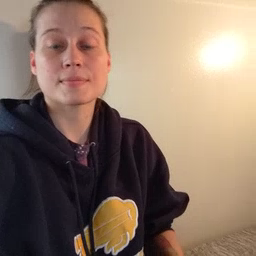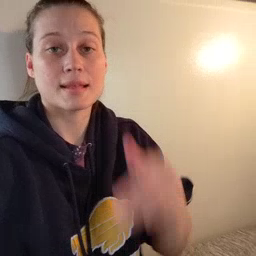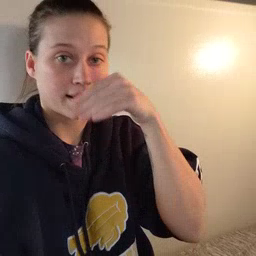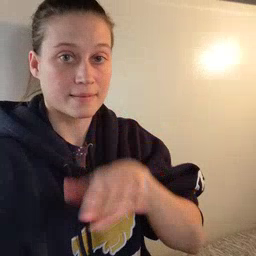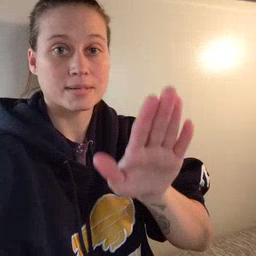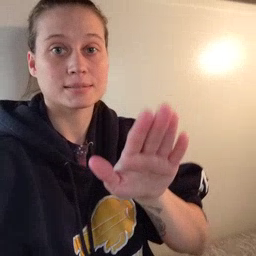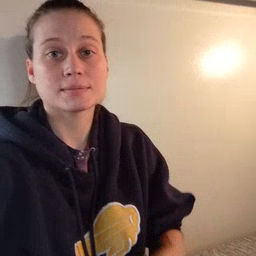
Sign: elephant